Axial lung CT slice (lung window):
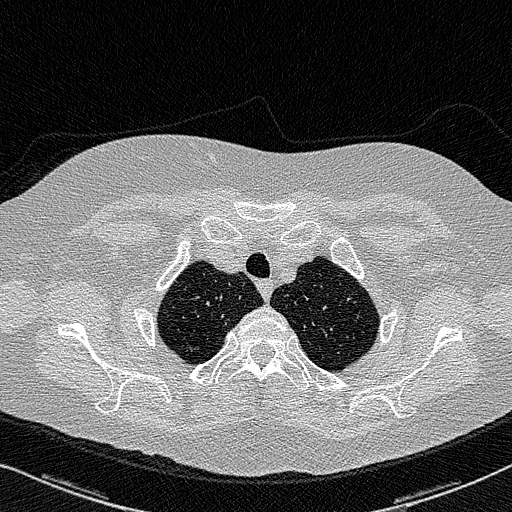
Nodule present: no